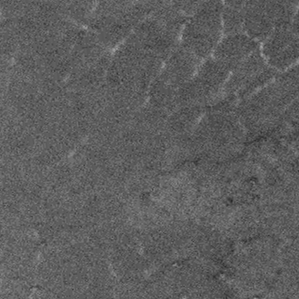
Label: frost